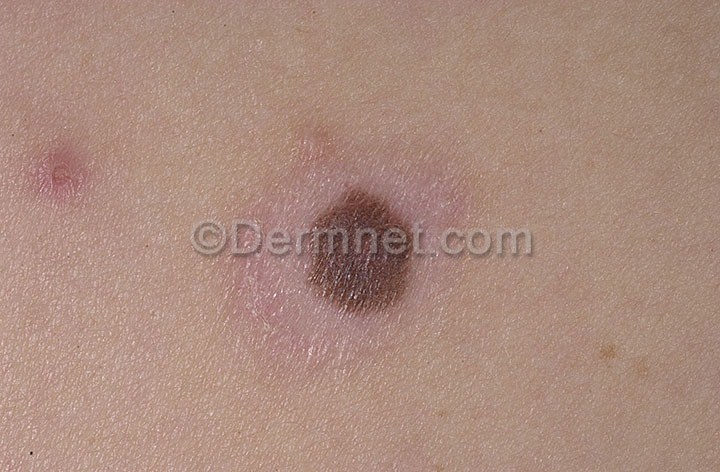
Disease: Melanoma Skin Cancer Nevi and Moles